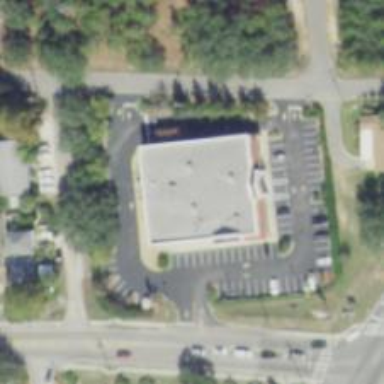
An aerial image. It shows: Pharmacy providing healthcare services.